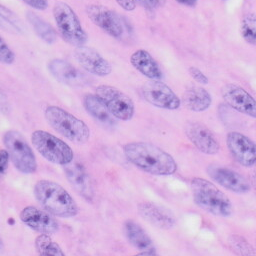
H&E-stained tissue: Skin